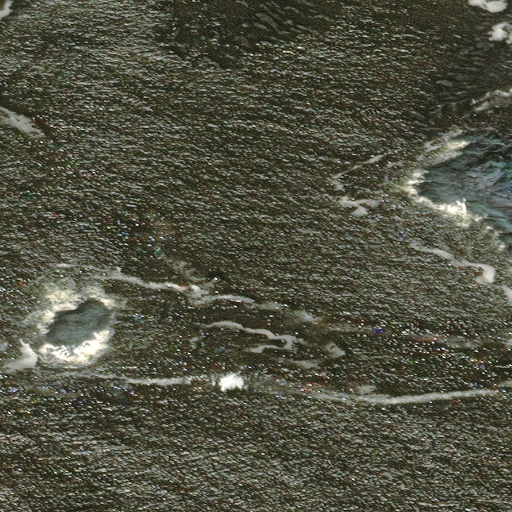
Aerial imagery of island in Alaska named Fairway Rock containing only unknown